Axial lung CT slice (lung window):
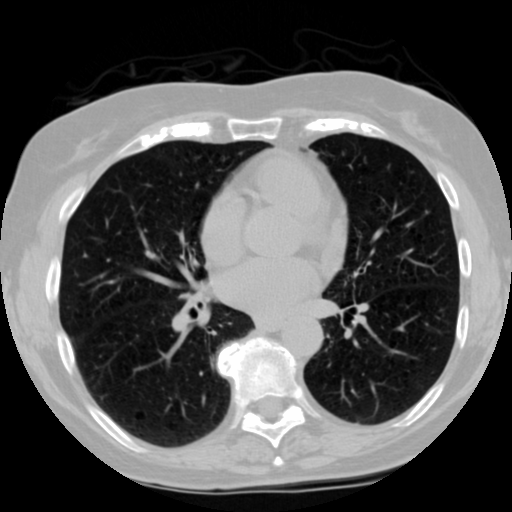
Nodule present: no